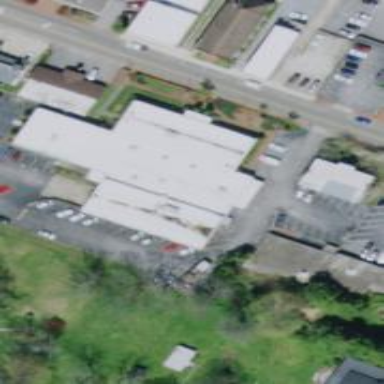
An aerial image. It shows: Building.